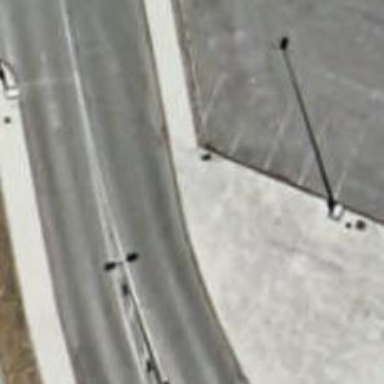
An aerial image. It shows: Sidewalk along the footway.